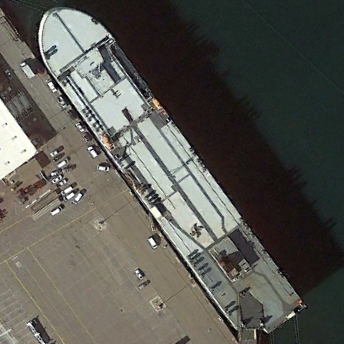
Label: civil